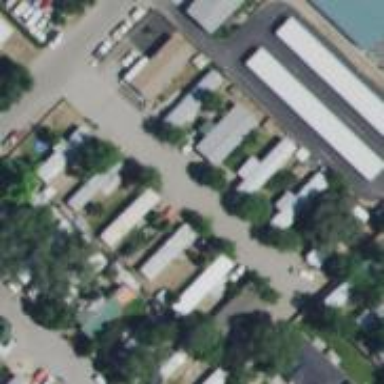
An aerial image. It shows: Residential area designated as trailer park.